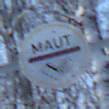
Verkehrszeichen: MautflichtigeStrecke
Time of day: MorningAfternoon
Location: Outdoor (Nature)
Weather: Clear
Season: Winter
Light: Natural